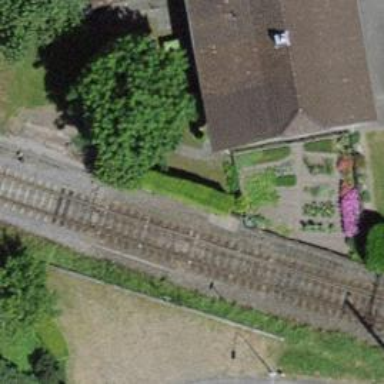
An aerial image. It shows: Railway switch.